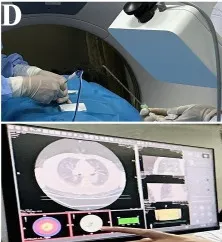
Process of CT-electromagnetic navigation system guided percutaneous laser ablation. (D) Representative images of the puncture process guided by CT electromagnetic navigation system.
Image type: radiology (ct)